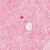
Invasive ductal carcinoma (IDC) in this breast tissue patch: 0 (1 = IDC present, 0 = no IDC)